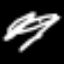
Label: squiggle